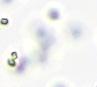
Label: Phaeocystis